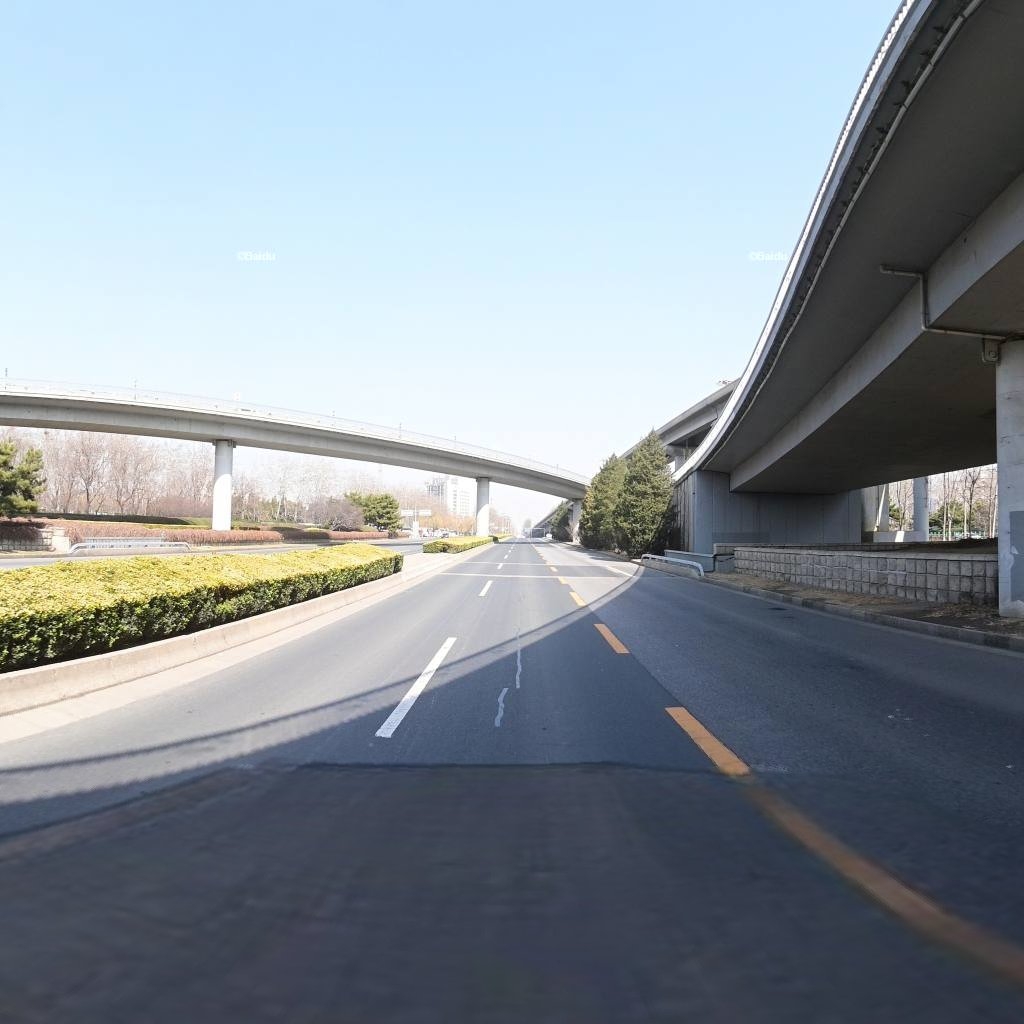
Region: Chaoyang
Road damage annotations: longitudinal patch, longitudinal patch